Interaction volume radius: 5 \u00c5
Interaction volume height: 15 \u00c5
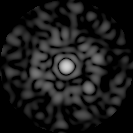
Disorder parameter: 0.8496